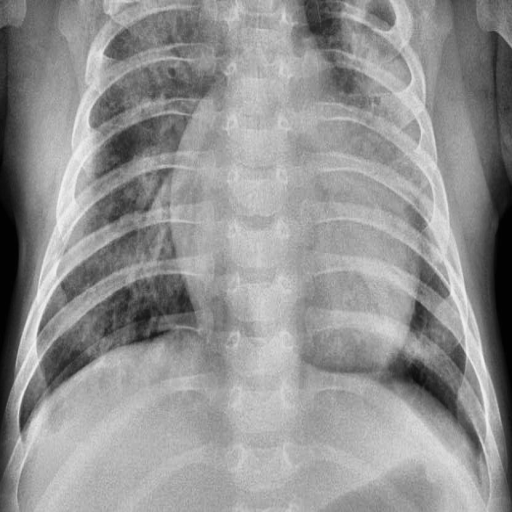
Finding: PNEUMONIA